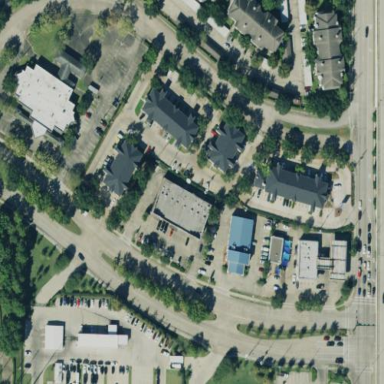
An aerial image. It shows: Commercial area.